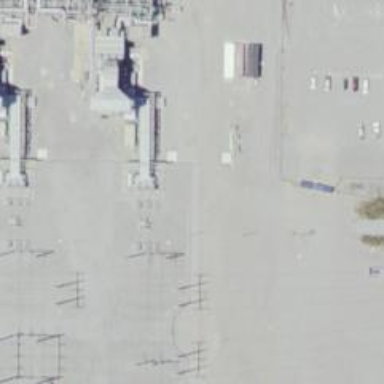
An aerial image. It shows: Switch for power supply.